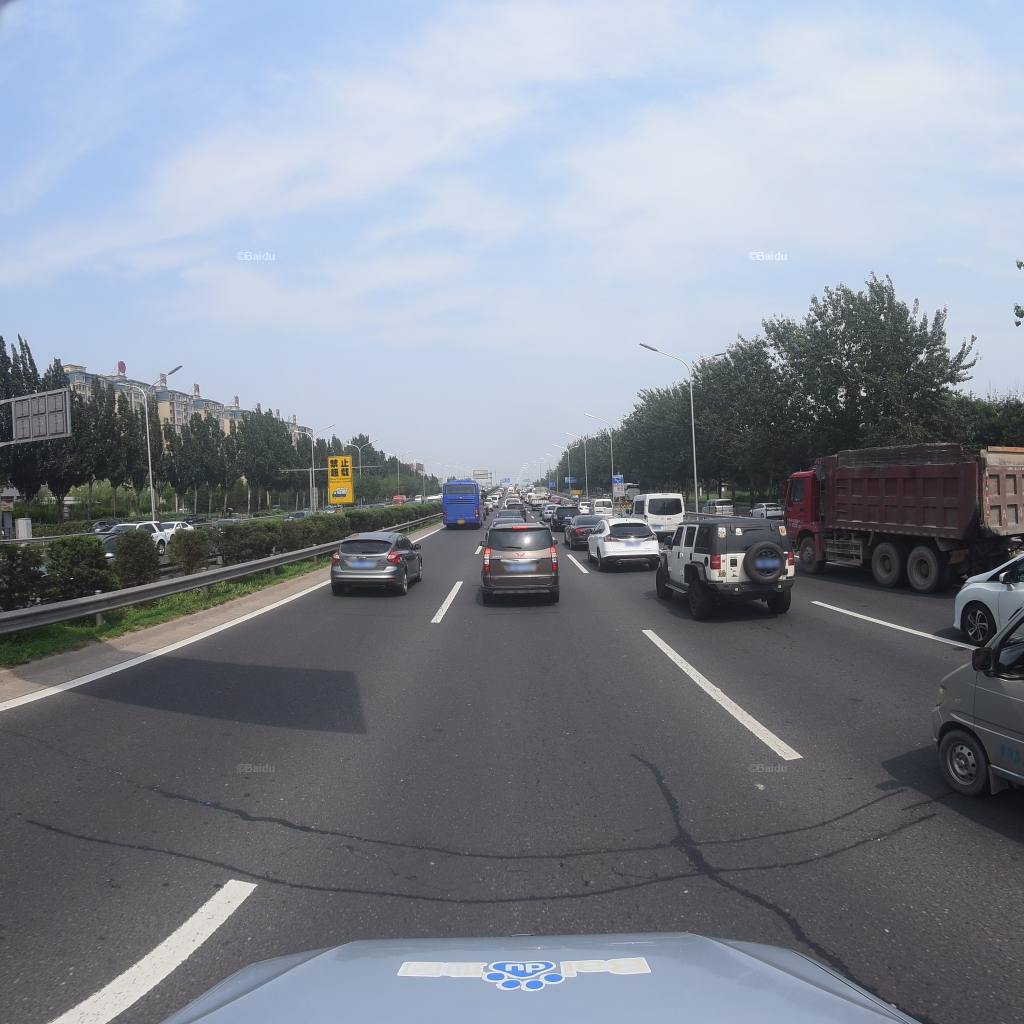
Region: Fengtai
Road damage annotations: longitudinal patch, longitudinal patch, transverse patch, transverse patch, transverse patch